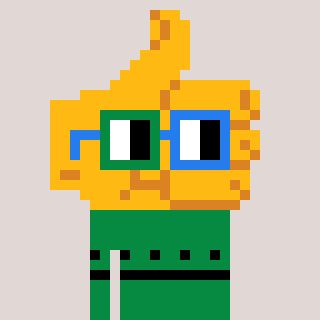
a pixel art character with square green and blue glasses, a thumbsup-shaped head and a green-colored body on a warm background